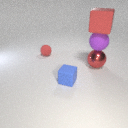
large red metal sphere behind small blue rubber cube